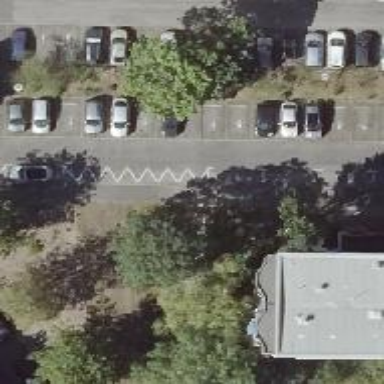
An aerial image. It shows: Sidewalk.